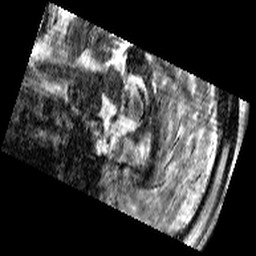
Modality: T2w
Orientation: sagittal
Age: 26
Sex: male